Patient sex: M
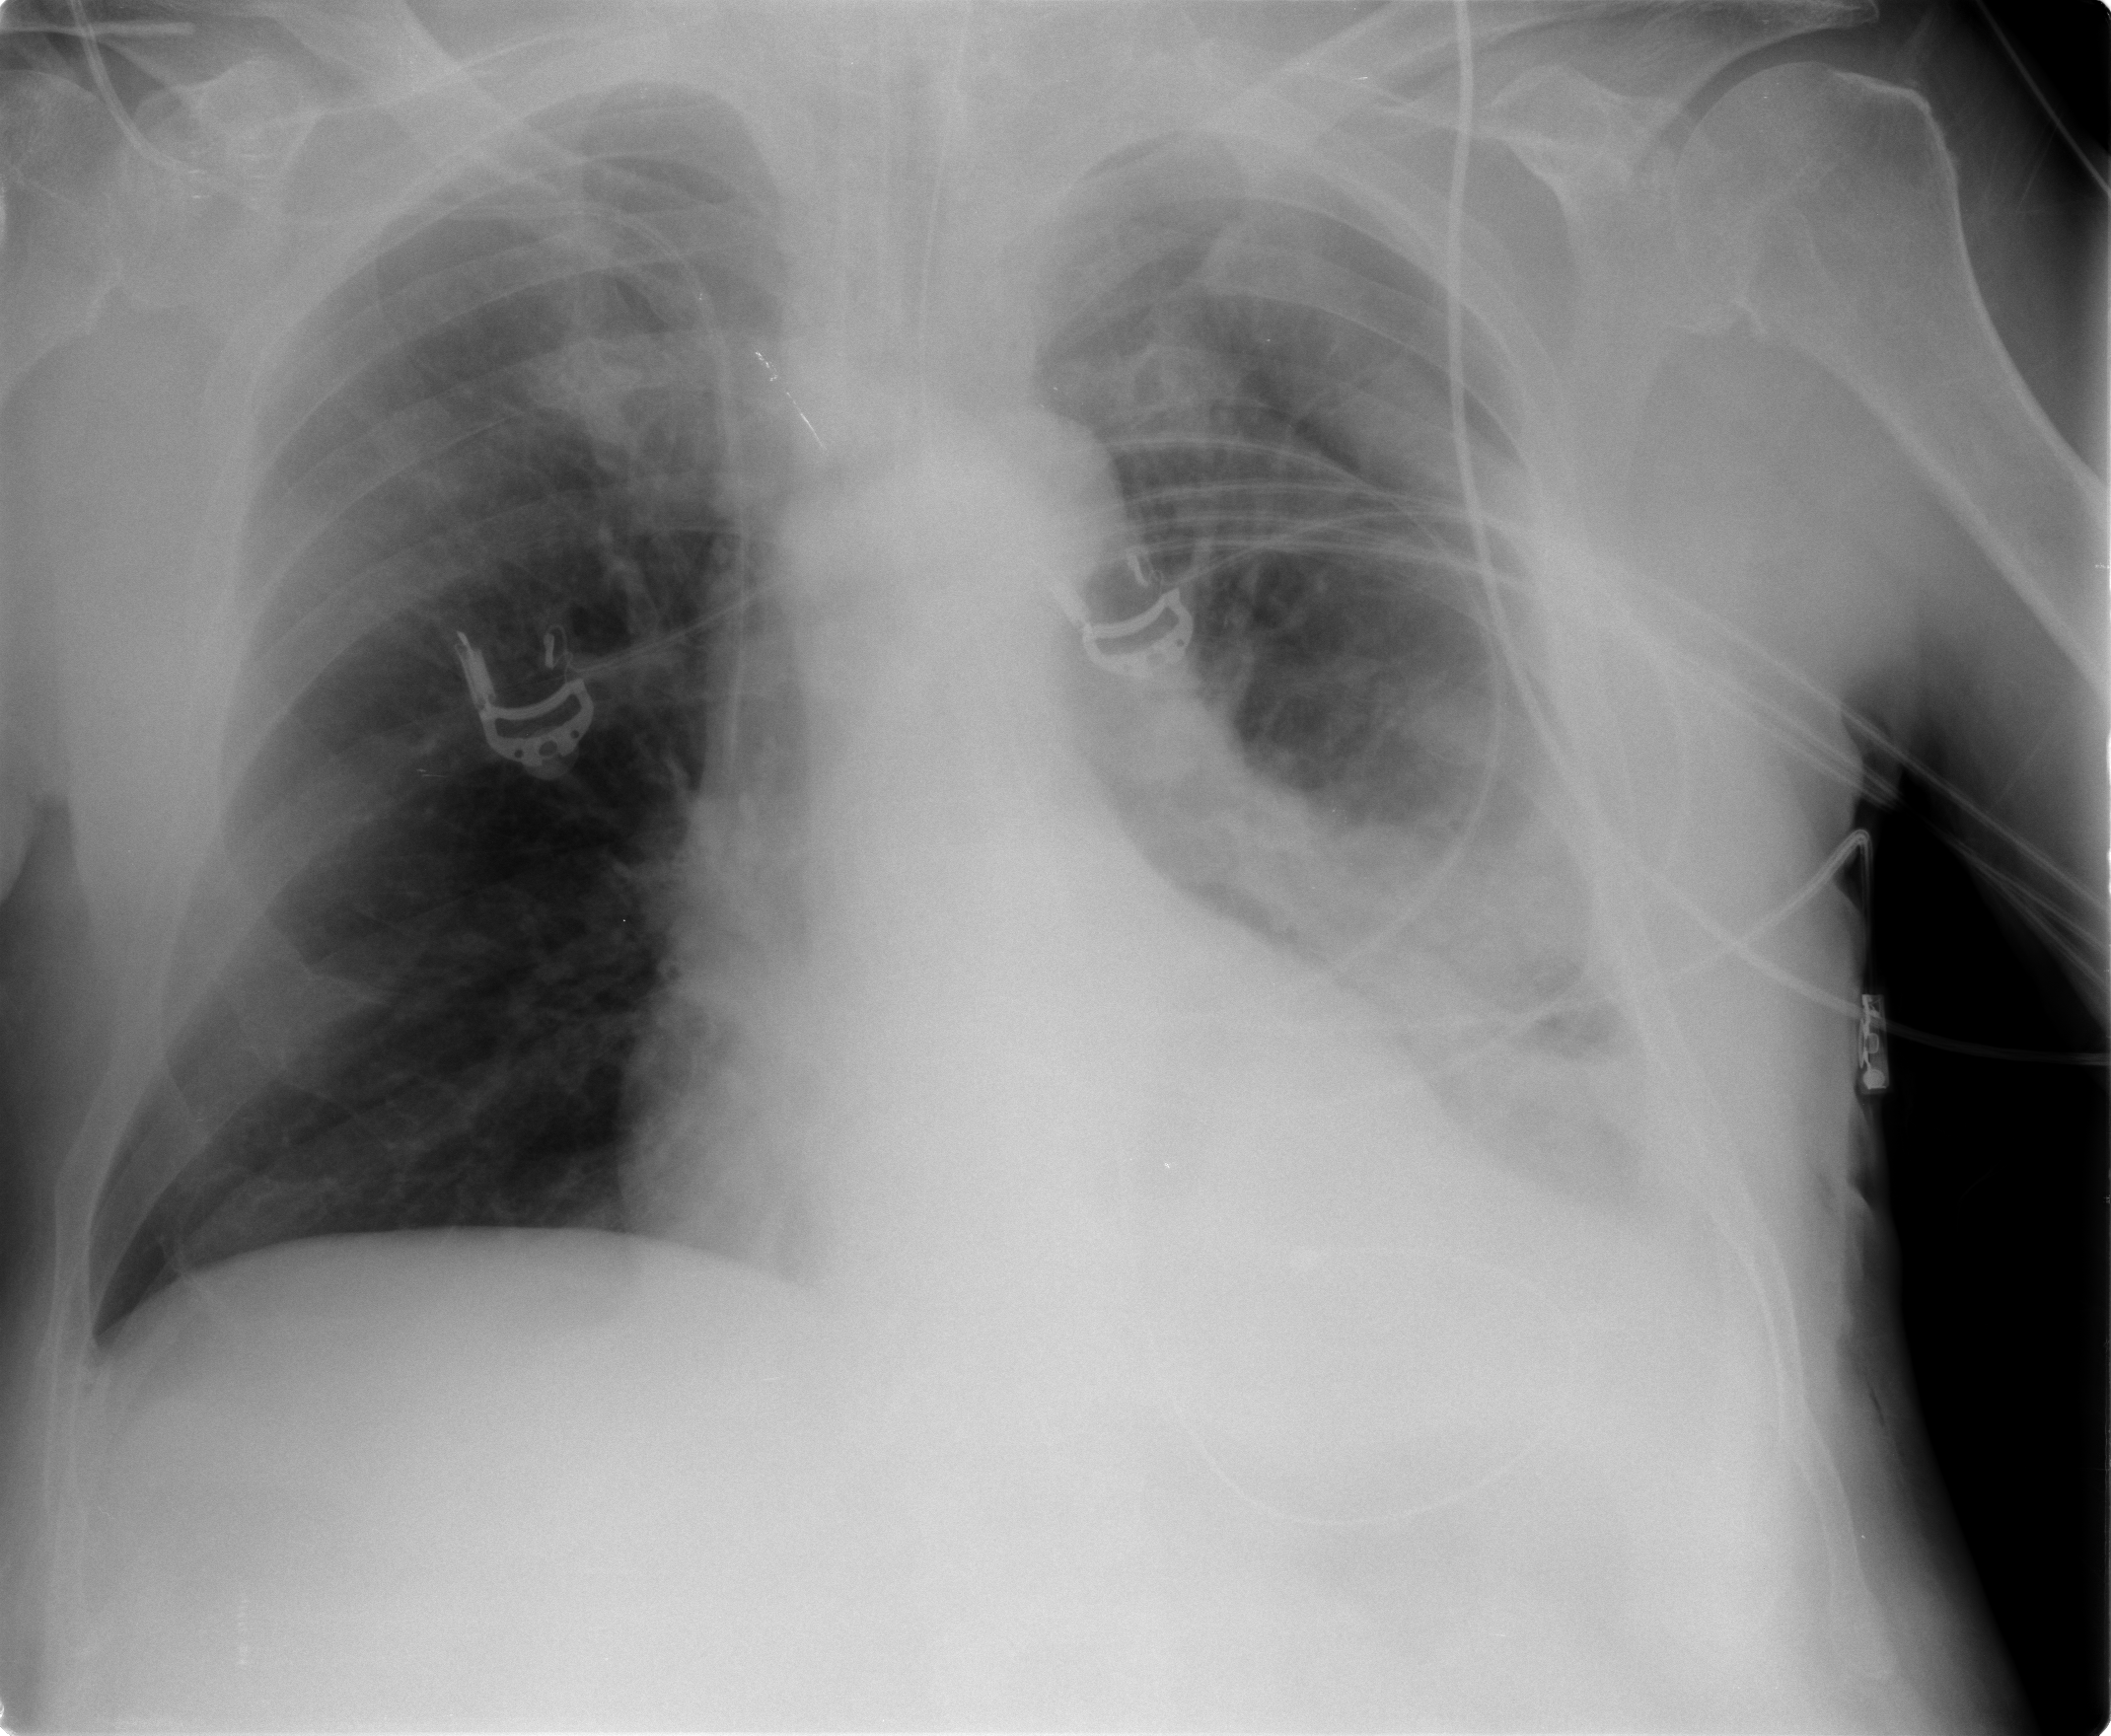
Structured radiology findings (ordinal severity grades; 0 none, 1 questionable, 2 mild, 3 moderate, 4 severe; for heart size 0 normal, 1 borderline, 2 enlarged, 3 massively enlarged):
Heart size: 0
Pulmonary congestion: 0
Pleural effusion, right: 0
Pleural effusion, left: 2
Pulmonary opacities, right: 0
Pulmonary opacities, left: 3
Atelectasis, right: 0
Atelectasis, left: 3